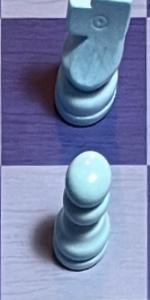
Label: Pawn_White